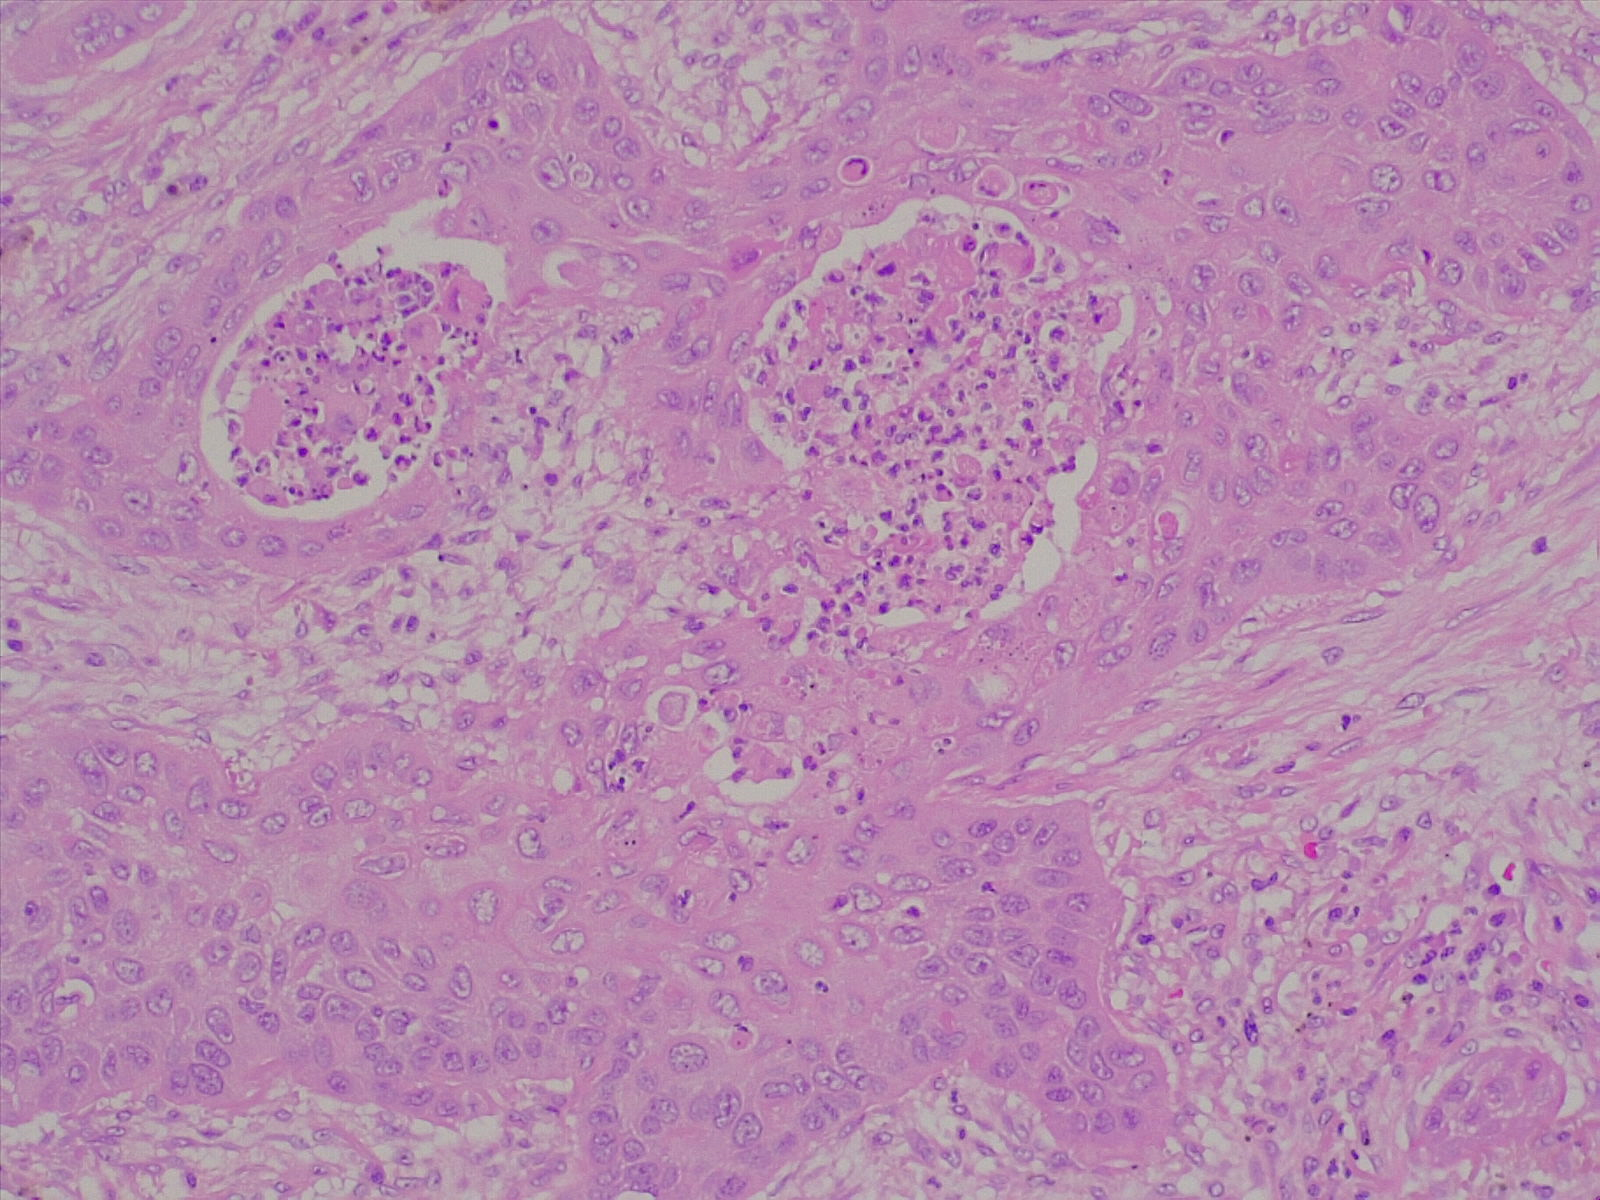
Label: lung squamous cell carcinoma, well differentiated